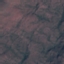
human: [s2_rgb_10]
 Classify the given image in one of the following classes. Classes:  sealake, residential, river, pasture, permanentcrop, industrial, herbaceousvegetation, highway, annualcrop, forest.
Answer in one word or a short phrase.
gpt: HerbaceousVegetation